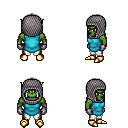
a pixel art fantasy rpg character, male body template, orc, green skin, teal tunic, white pants, gray plain hairstyle, chain hood, metal gloves, gold boots, four views (front, back, left, right), 2x2 character sprite sheet, small pixel art, hard edges, no anti-aliasing